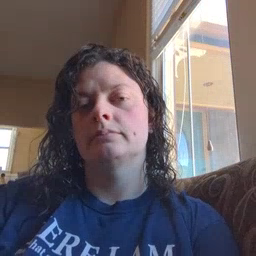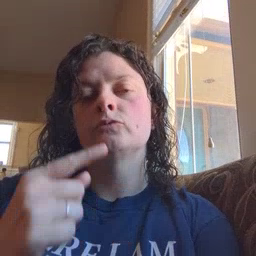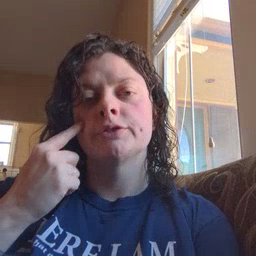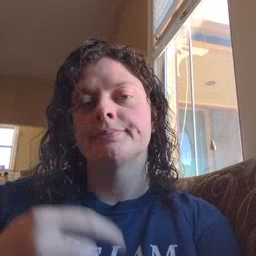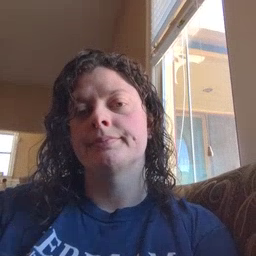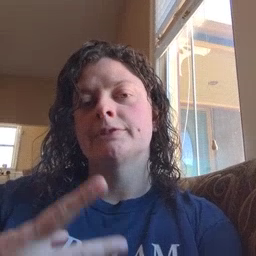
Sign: cheek